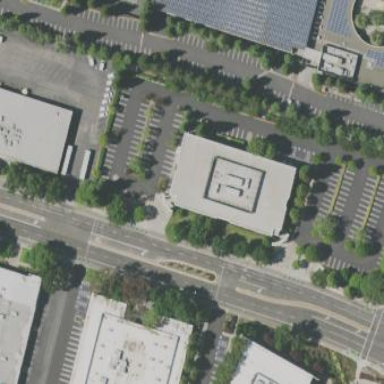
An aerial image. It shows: Building.